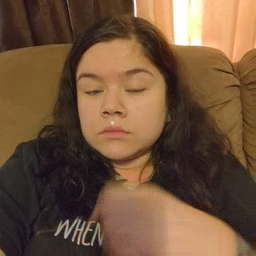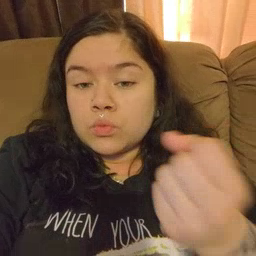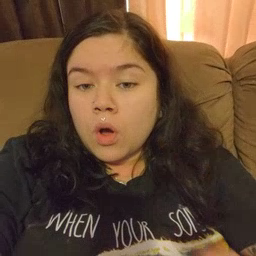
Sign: drawer